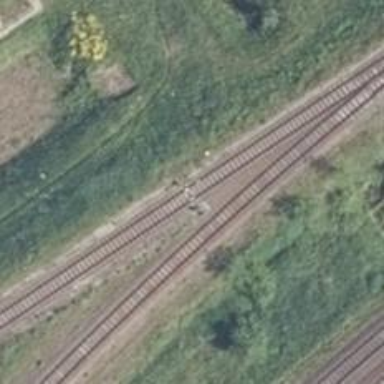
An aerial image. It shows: Wedge is used for the railway derail.